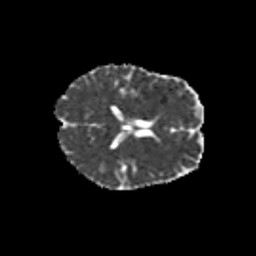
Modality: MD
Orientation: axial
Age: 38
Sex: female
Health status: healthy
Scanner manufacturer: siemens
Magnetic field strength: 3 T
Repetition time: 10.8 s
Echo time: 0.082 s